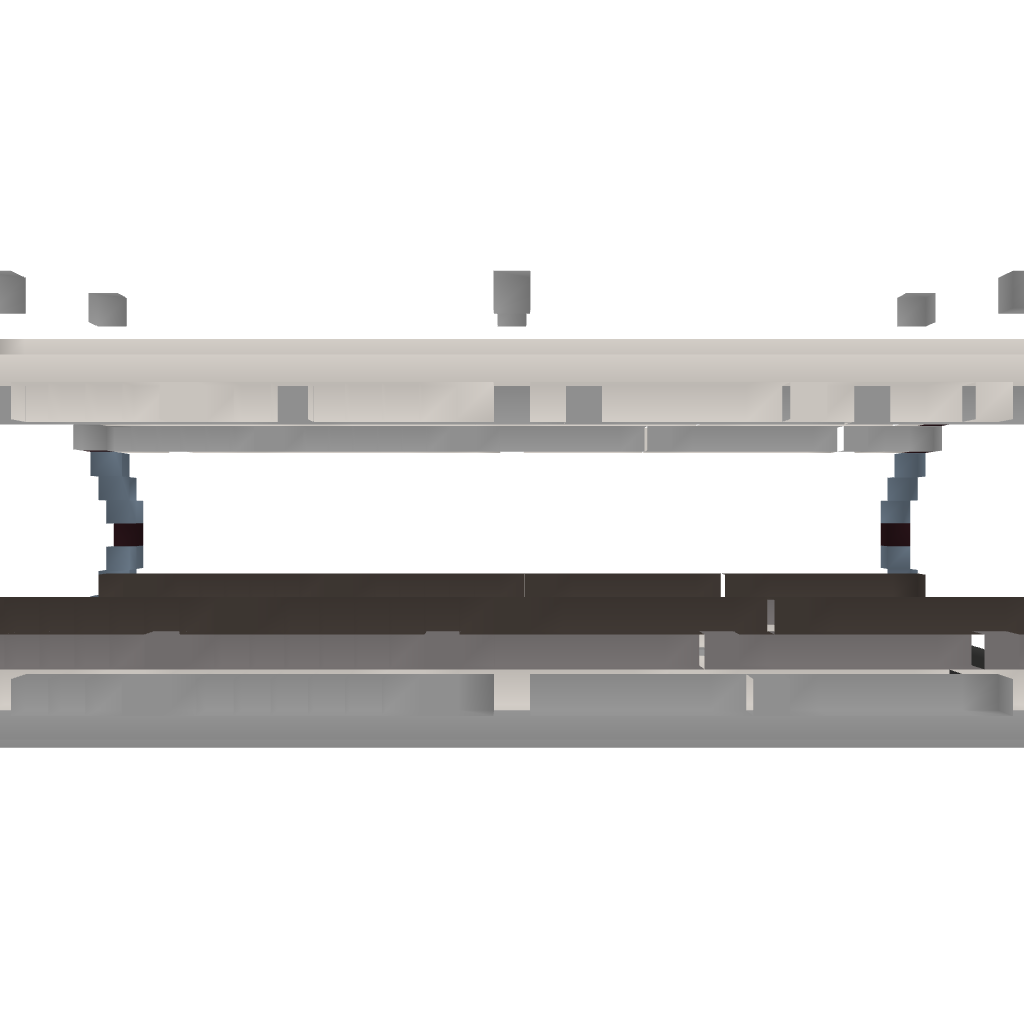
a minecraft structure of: Small modern Train-Station #1